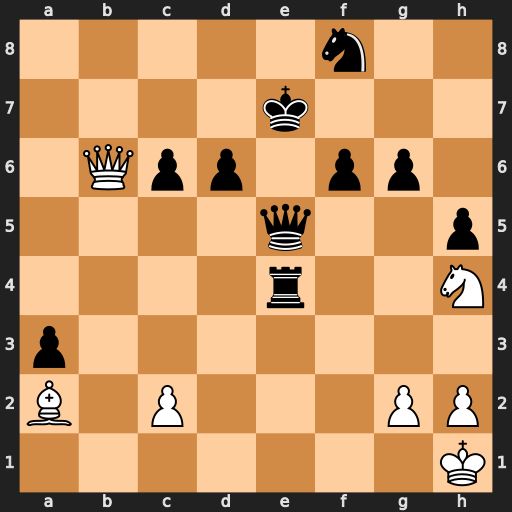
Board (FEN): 5n2/4k3/1Qpp1pp1/4q2p/4r2N/p7/B1P3PP/7K
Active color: w
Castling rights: -
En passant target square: -
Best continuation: Qc7+ Nd7 Nxg6+ Ke8 Qc8#